Question: I have created a custom that I am using in other parts of an application. When working with the default schema, tootips showing documentation for XML attributes are displayed after typing in 'android:' or pressing 'CTRL-SPACE' (see example image below). What steps do I need to take in order to add this sort of integrated documentation to my custom Schema?

In response to the only answer at the moment, I should explain that I need to know what syntax to use in order to see this documentation, and where to add it to the schema. I have tried adding '<annotation><documentation>blah blah</documentation></annotation>', however this did not work for me. Is there a specific location for this to be placed, or are there certain needed steps to the schema with the new documentation?
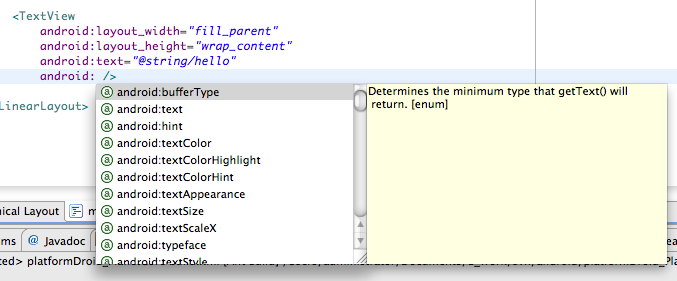
Answer: you can config it in "Preferences" page. "Preferences" -> XML -> XML Catalog, add a user Specified Entries.

i add a entries for blueprint.
then add the namespace into you xml file as follow

hope it's useful